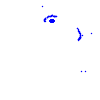
Particle: pion